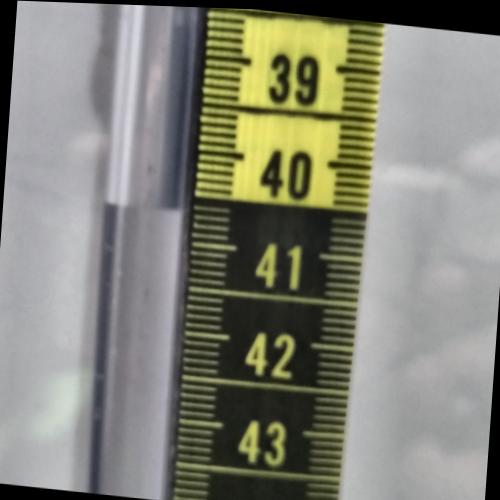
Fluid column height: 40.6 cm